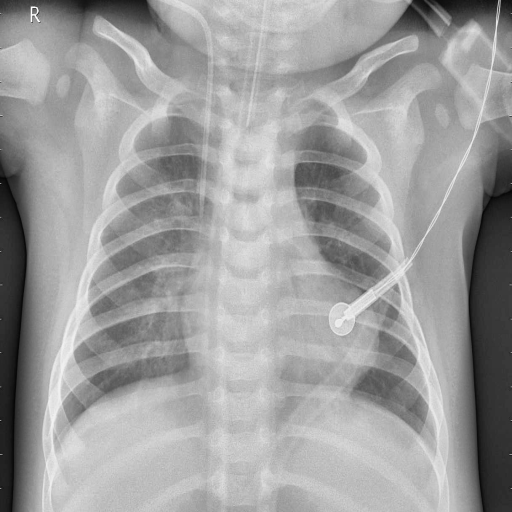
Finding: PNEUMONIA